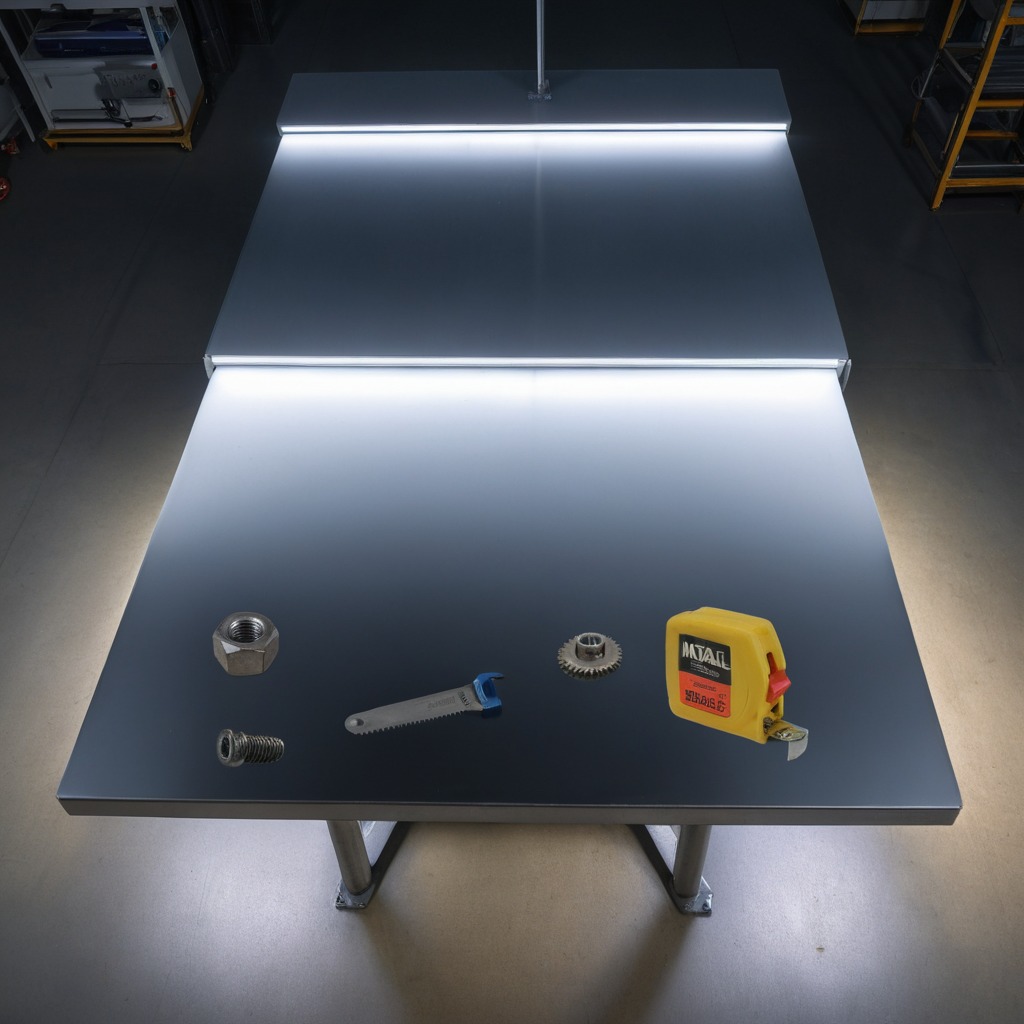
A steel gear with teeth, a measuring tape, a coiled metal spring, a handheld metal saw, and a metal nut are lying on the clean empty table in the basement in the evening.